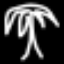
Label: palm tree